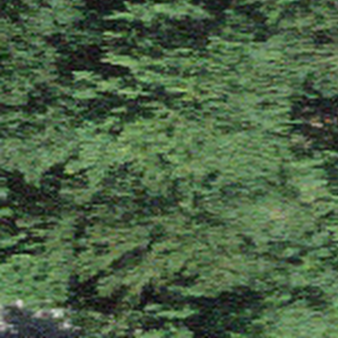
Label: other